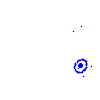
Particle: electron